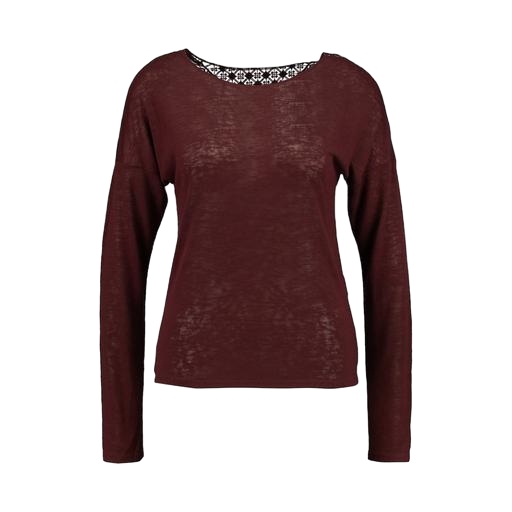
long-sleeve t-shirt only macy, longsleeve t-shirt, red printed t-shirt only macy, white background